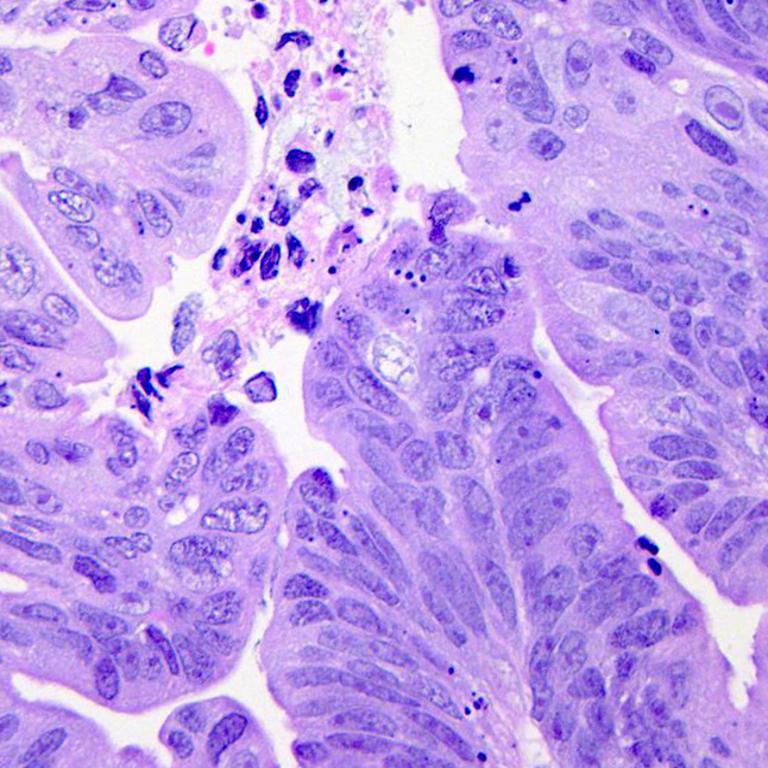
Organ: colon
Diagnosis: adenocarcinomas